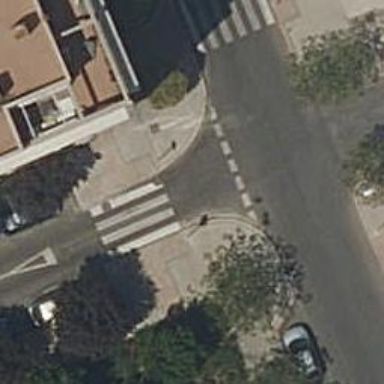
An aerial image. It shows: Uncontrolled zebra crossing on the road.